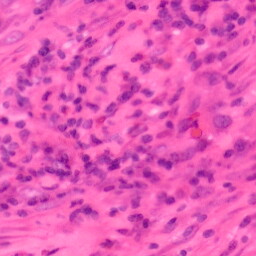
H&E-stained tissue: Colon